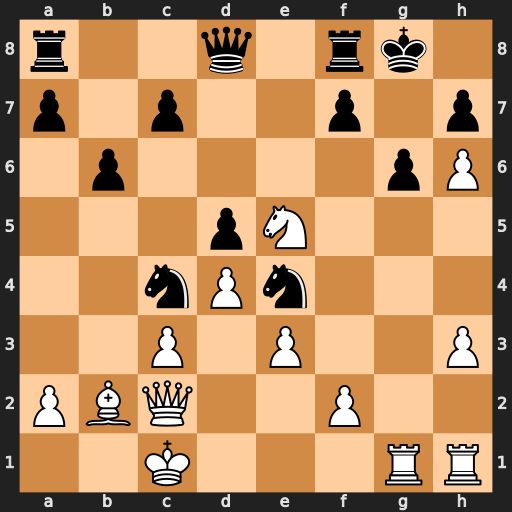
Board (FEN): r2q1rk1/p1p2p1p/1p4pP/3pN3/2nPn3/2P1P2P/PBQ2P2/2K3RR
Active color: w
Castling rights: -
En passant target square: -
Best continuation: Nxc4